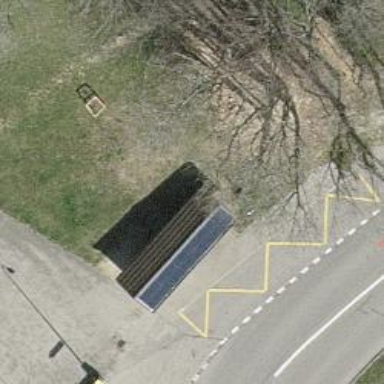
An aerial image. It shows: Bus stop with platform for public transport.